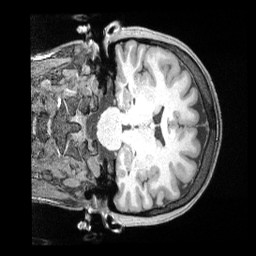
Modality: T1w
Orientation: coronal
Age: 38
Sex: female
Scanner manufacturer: siemens
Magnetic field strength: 3 T
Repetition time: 2 s
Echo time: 0.00211 s